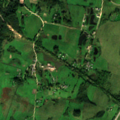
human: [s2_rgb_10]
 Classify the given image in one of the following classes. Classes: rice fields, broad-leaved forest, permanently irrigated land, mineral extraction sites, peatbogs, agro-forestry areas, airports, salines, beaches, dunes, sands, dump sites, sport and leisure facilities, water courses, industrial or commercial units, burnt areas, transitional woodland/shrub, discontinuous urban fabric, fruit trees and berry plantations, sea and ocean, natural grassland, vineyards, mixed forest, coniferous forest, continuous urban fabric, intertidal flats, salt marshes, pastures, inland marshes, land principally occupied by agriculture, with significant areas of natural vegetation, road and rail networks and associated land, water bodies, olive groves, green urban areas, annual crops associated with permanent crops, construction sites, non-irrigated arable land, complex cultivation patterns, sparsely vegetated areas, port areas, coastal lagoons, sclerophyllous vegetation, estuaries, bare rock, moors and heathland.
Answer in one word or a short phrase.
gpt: pastures, complex cultivation patterns, land principally occupied by agriculture, with significant areas of natural vegetation